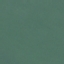
Land use / land cover: SeaLake